Field crop: maize
Growth stage: 1
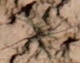
Species: lolium